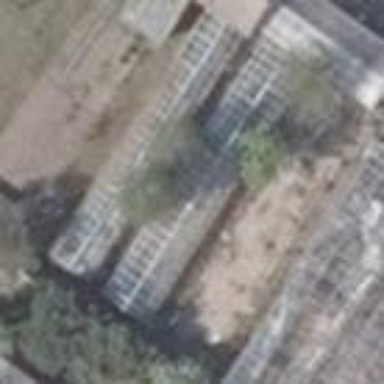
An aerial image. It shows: Area dedicated to greenhouse horticulture.